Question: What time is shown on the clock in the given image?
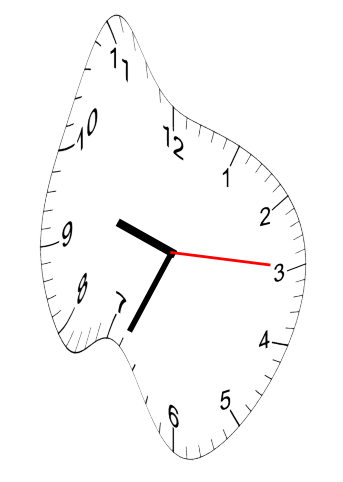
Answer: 09:34:15